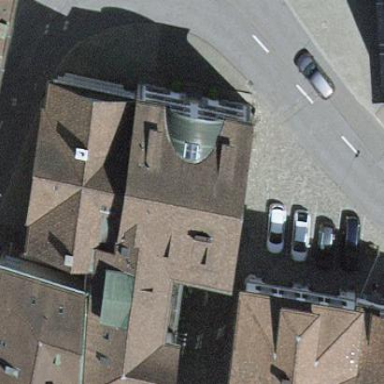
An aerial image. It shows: Part of building.